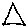
Label: triangle